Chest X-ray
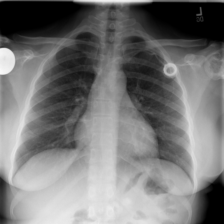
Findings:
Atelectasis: negative
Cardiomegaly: negative
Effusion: negative
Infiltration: negative
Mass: negative
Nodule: negative
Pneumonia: negative
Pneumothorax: negative
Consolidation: negative
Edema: negative
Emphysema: negative
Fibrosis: negative
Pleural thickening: negative
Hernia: negative